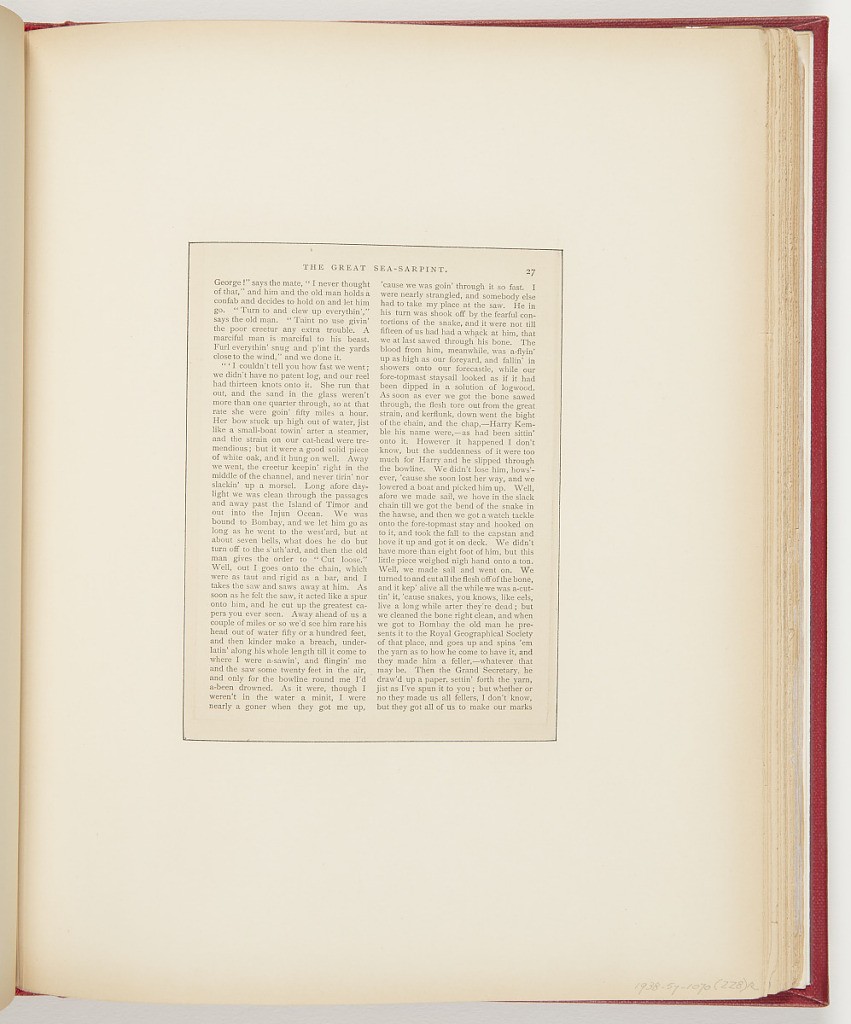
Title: The Great Sea-Sarpint
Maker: Frederick Stuart Church, American, 1842–1924
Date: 1878
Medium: Printed in black ink on paper
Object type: Ephemera
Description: Short story on sailors and sea-serpent